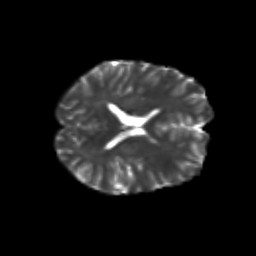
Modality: T2w
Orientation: axial
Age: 29
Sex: male
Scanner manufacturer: siemens
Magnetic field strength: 3 T
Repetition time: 3.5 s
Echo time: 0.113 s